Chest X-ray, AP view. Patient: 45 years old, sex M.
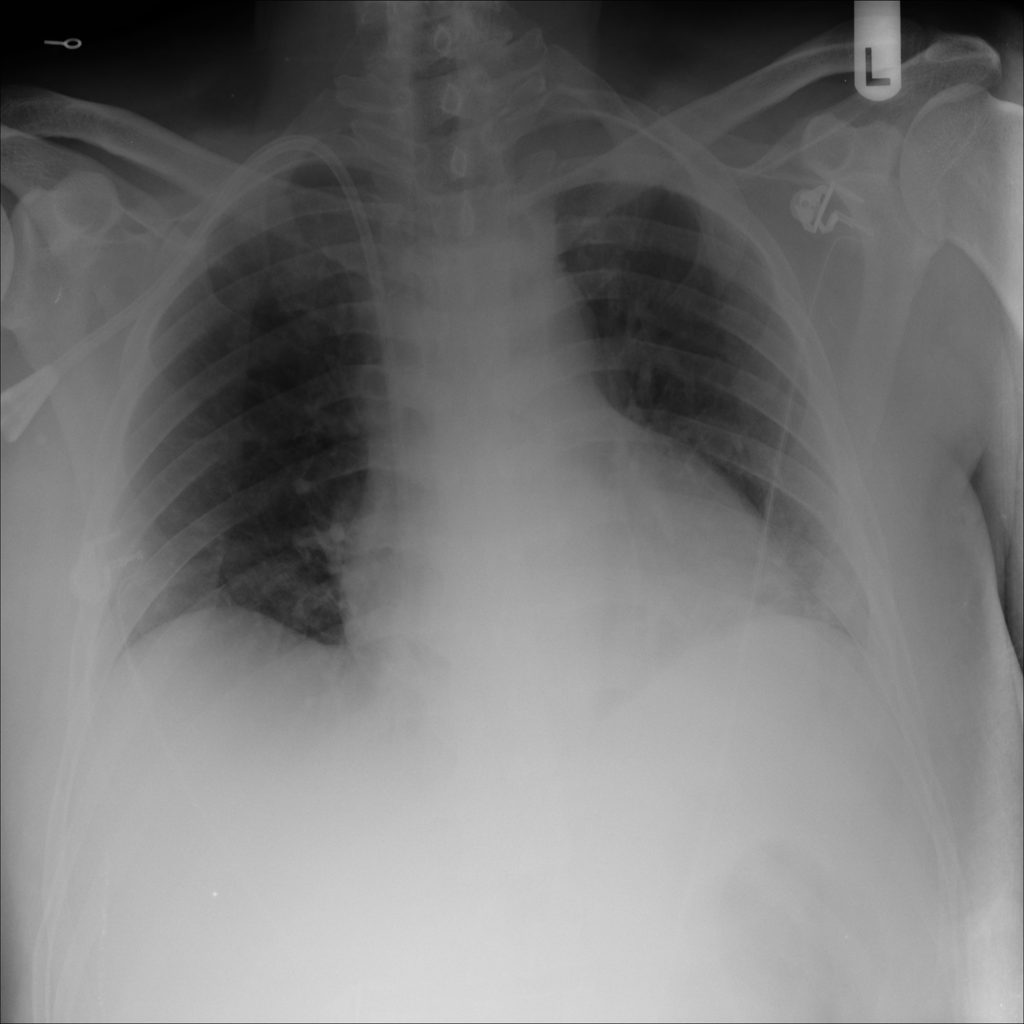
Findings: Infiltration